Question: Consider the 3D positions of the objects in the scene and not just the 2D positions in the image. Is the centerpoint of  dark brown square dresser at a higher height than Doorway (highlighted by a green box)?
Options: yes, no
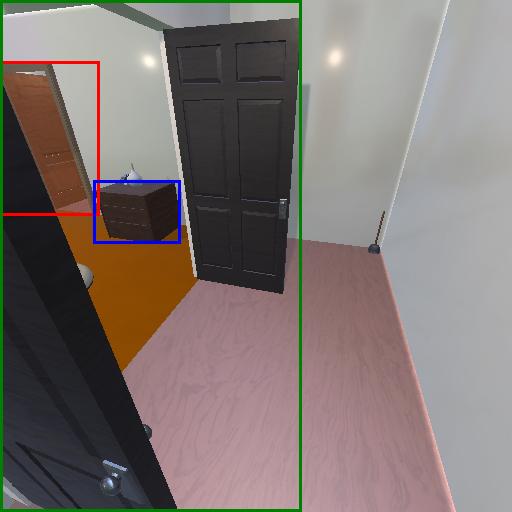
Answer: yes